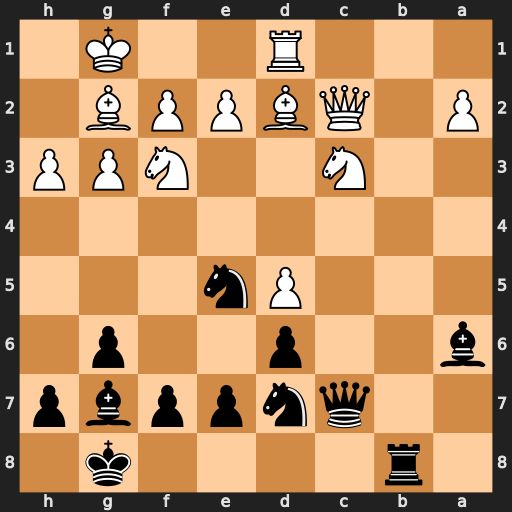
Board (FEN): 1r4k1/2qnppbp/b2p2p1/3Pn3/8/2N2NPP/P1QBPPB1/3R2K1
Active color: b
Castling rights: -
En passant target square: -
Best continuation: Bxe2 Nd4 Bxd1